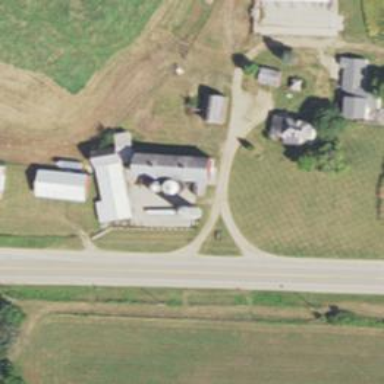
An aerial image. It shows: Silo.